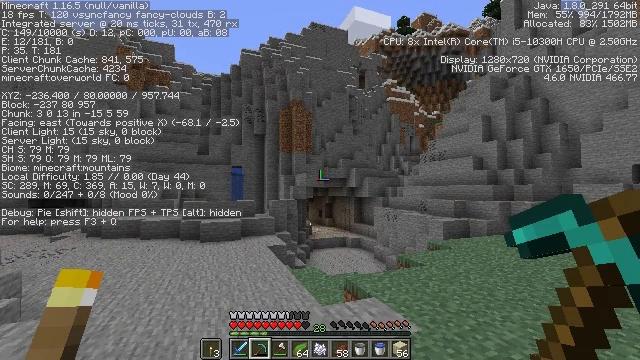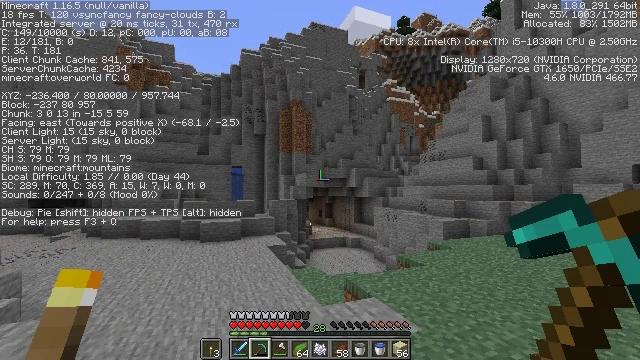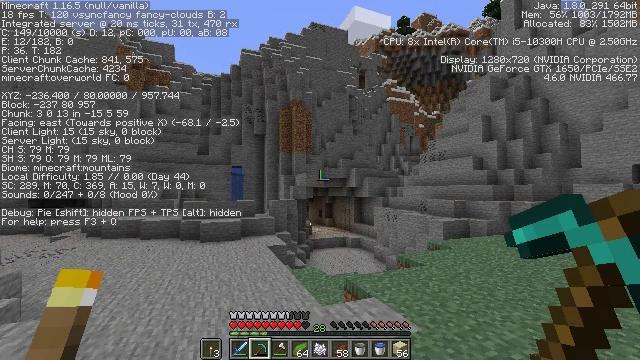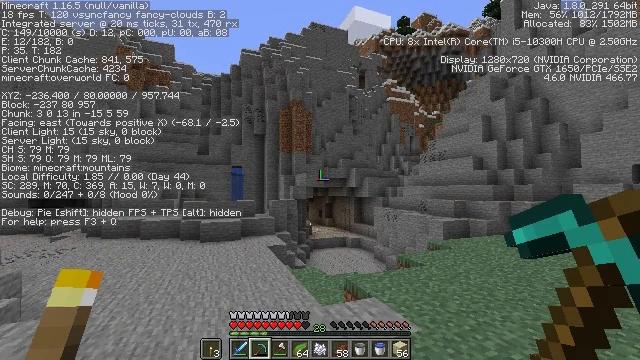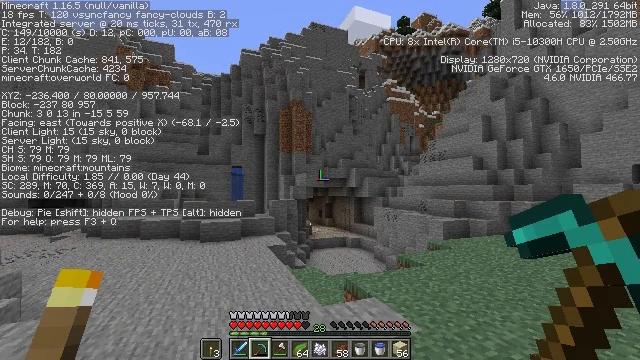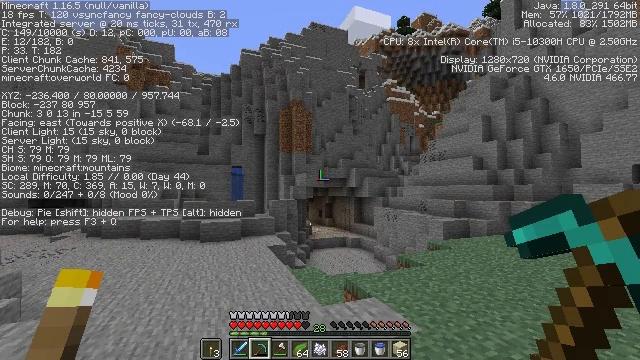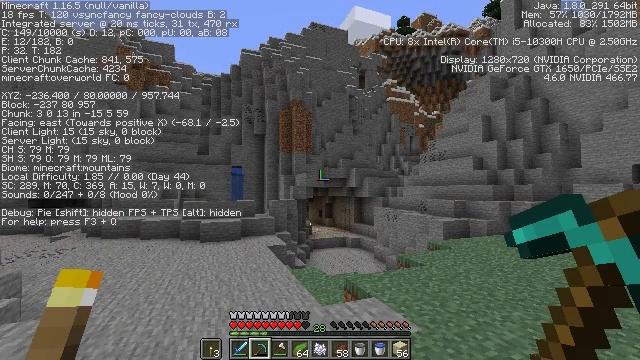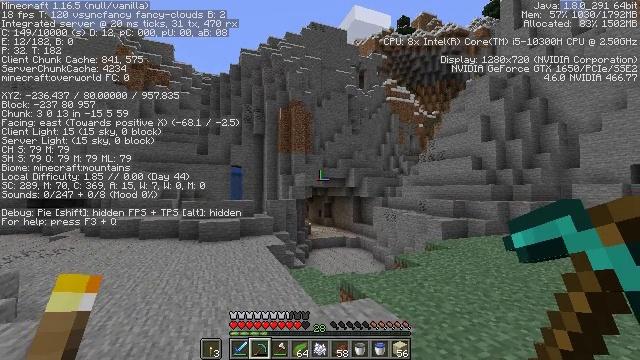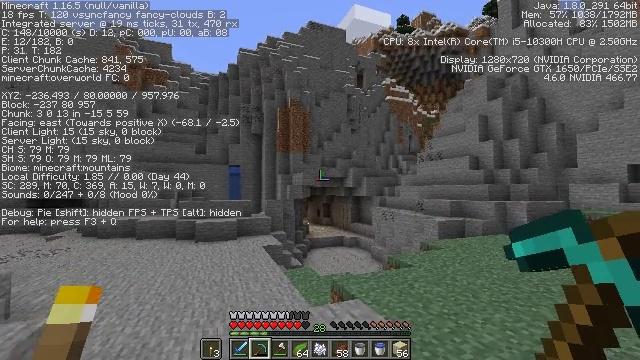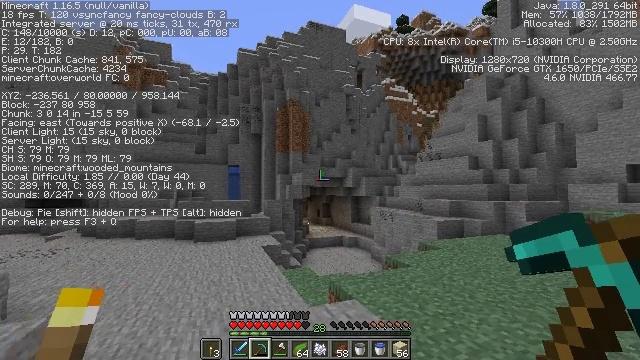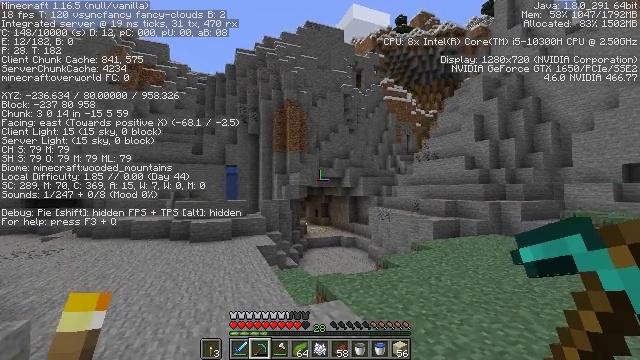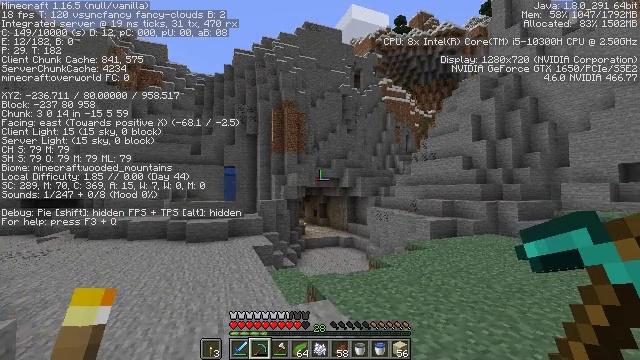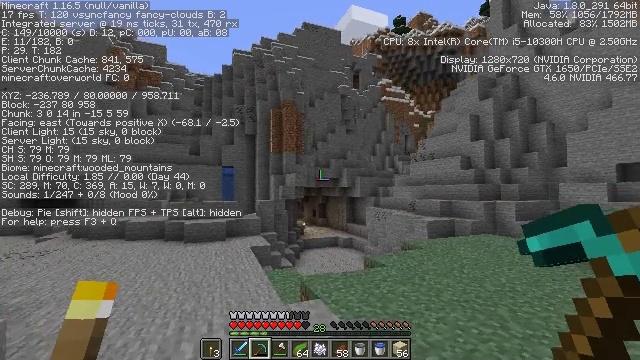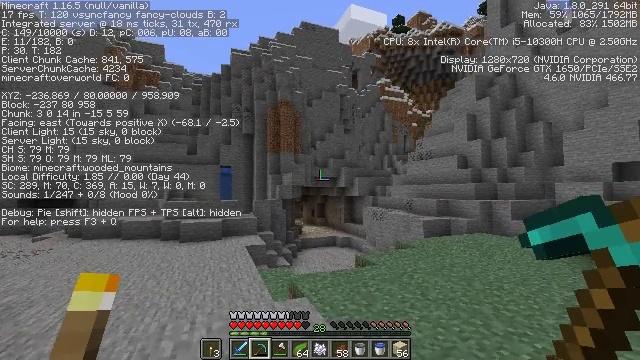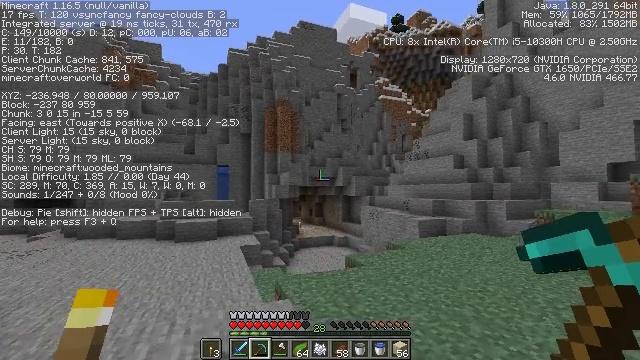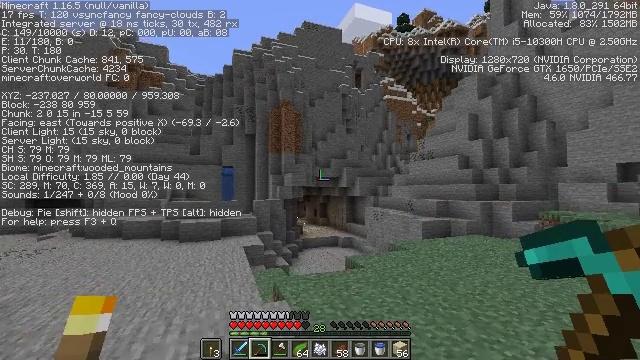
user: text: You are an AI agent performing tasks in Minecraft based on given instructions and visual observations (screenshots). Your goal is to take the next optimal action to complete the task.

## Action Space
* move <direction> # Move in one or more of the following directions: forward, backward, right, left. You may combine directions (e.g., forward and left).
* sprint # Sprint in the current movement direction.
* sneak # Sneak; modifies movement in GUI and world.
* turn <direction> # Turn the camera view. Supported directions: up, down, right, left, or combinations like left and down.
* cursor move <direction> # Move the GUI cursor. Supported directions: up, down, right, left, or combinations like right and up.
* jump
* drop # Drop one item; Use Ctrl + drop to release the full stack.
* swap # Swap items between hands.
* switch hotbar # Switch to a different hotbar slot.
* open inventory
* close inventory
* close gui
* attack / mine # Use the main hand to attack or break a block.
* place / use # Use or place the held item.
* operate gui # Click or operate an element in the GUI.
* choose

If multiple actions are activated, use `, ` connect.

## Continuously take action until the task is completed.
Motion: motion action
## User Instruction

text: Remove a diamond pickaxe from the inventory.
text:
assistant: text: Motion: no_op
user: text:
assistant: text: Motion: no_op
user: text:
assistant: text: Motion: no_op
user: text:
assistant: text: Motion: no_op
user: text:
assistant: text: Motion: no_op
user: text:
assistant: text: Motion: no_op
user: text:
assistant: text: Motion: move right
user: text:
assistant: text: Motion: move right
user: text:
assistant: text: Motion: move right
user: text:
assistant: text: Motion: move right
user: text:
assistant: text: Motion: move right
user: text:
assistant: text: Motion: move right
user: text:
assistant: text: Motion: move right
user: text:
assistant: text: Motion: move right
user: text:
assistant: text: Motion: move right, turn left
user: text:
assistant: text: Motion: move right, turn left
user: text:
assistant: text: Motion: move right, turn left
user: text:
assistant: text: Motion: move right, turn left
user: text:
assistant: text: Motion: move right, turn left
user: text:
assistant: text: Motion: move back and move right, turn left
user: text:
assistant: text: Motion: move back and move right
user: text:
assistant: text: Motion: move back and move right
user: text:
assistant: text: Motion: move back and move right, turn left
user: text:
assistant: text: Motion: move back and move right
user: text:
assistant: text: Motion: move back and move right
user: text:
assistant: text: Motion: move back and move right
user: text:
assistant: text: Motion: move back and move right
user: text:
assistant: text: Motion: move right
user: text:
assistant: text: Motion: no_op
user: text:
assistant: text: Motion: no_op